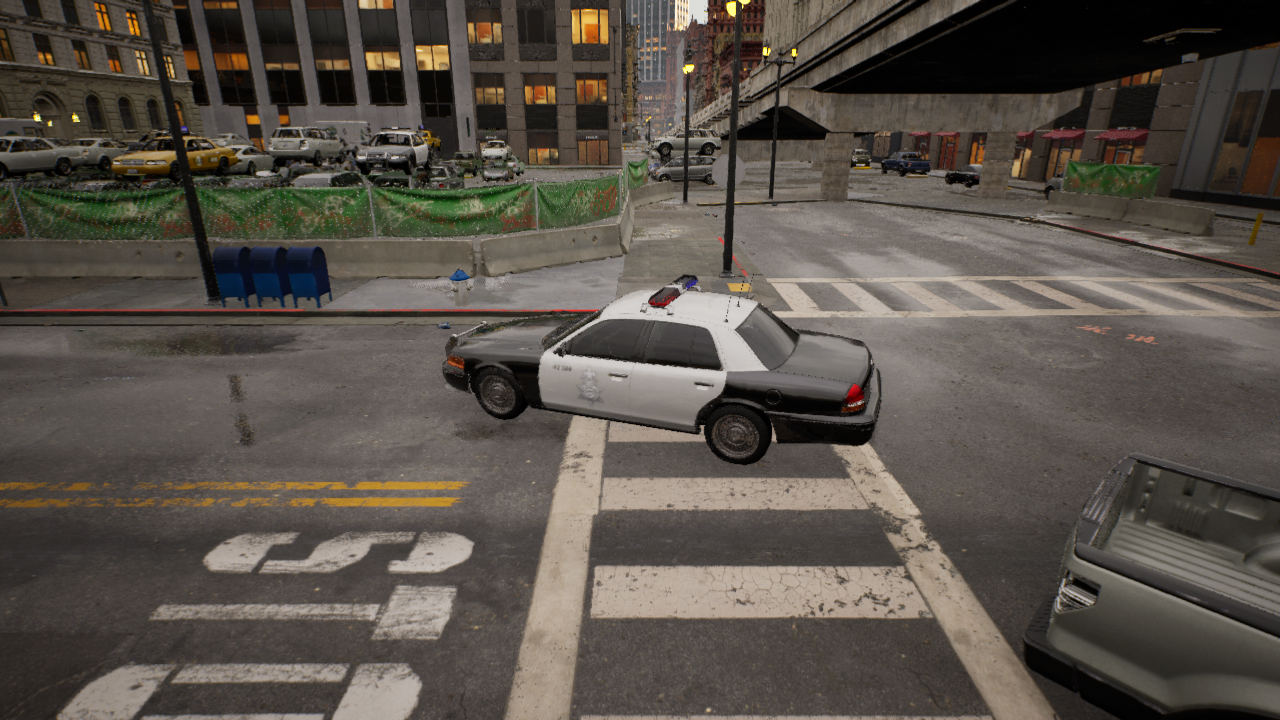
Venue: intersection
Lighting: golden hour
Vehicle rig: sedan